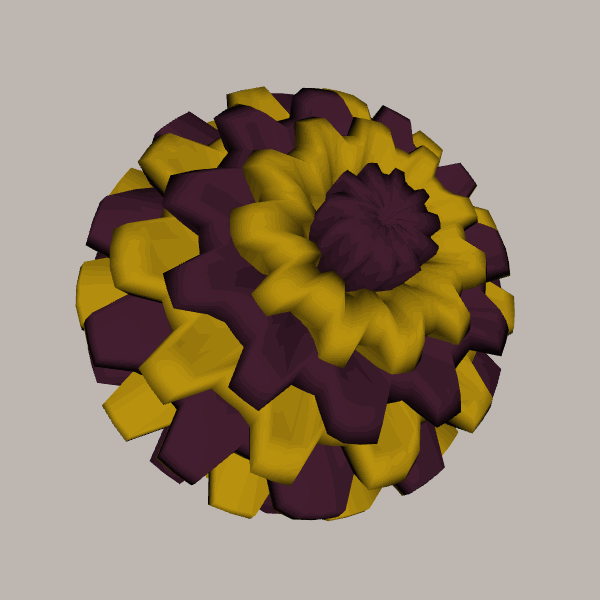
Background: light